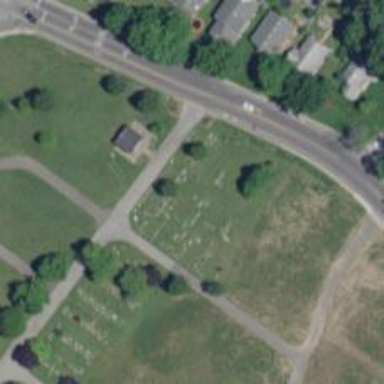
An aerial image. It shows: Sector in the cemetery.